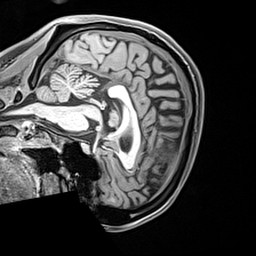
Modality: T1w
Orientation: sagittal
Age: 34
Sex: female
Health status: healthy
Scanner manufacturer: siemens
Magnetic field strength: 3 T
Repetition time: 2.4 s
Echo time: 0.00217 s